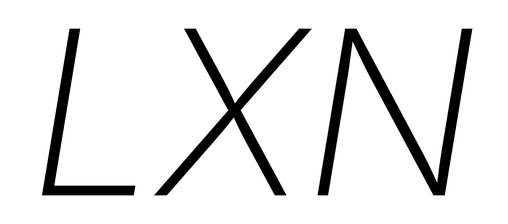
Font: Inter-Italic_ExtraLight_Italic